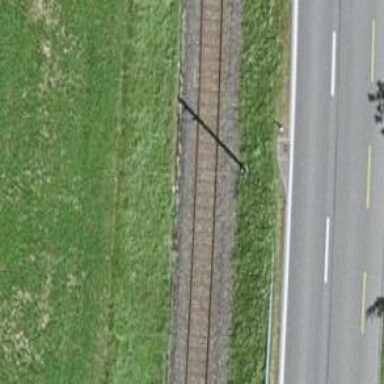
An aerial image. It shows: Single-track railway with electrified contact lines.